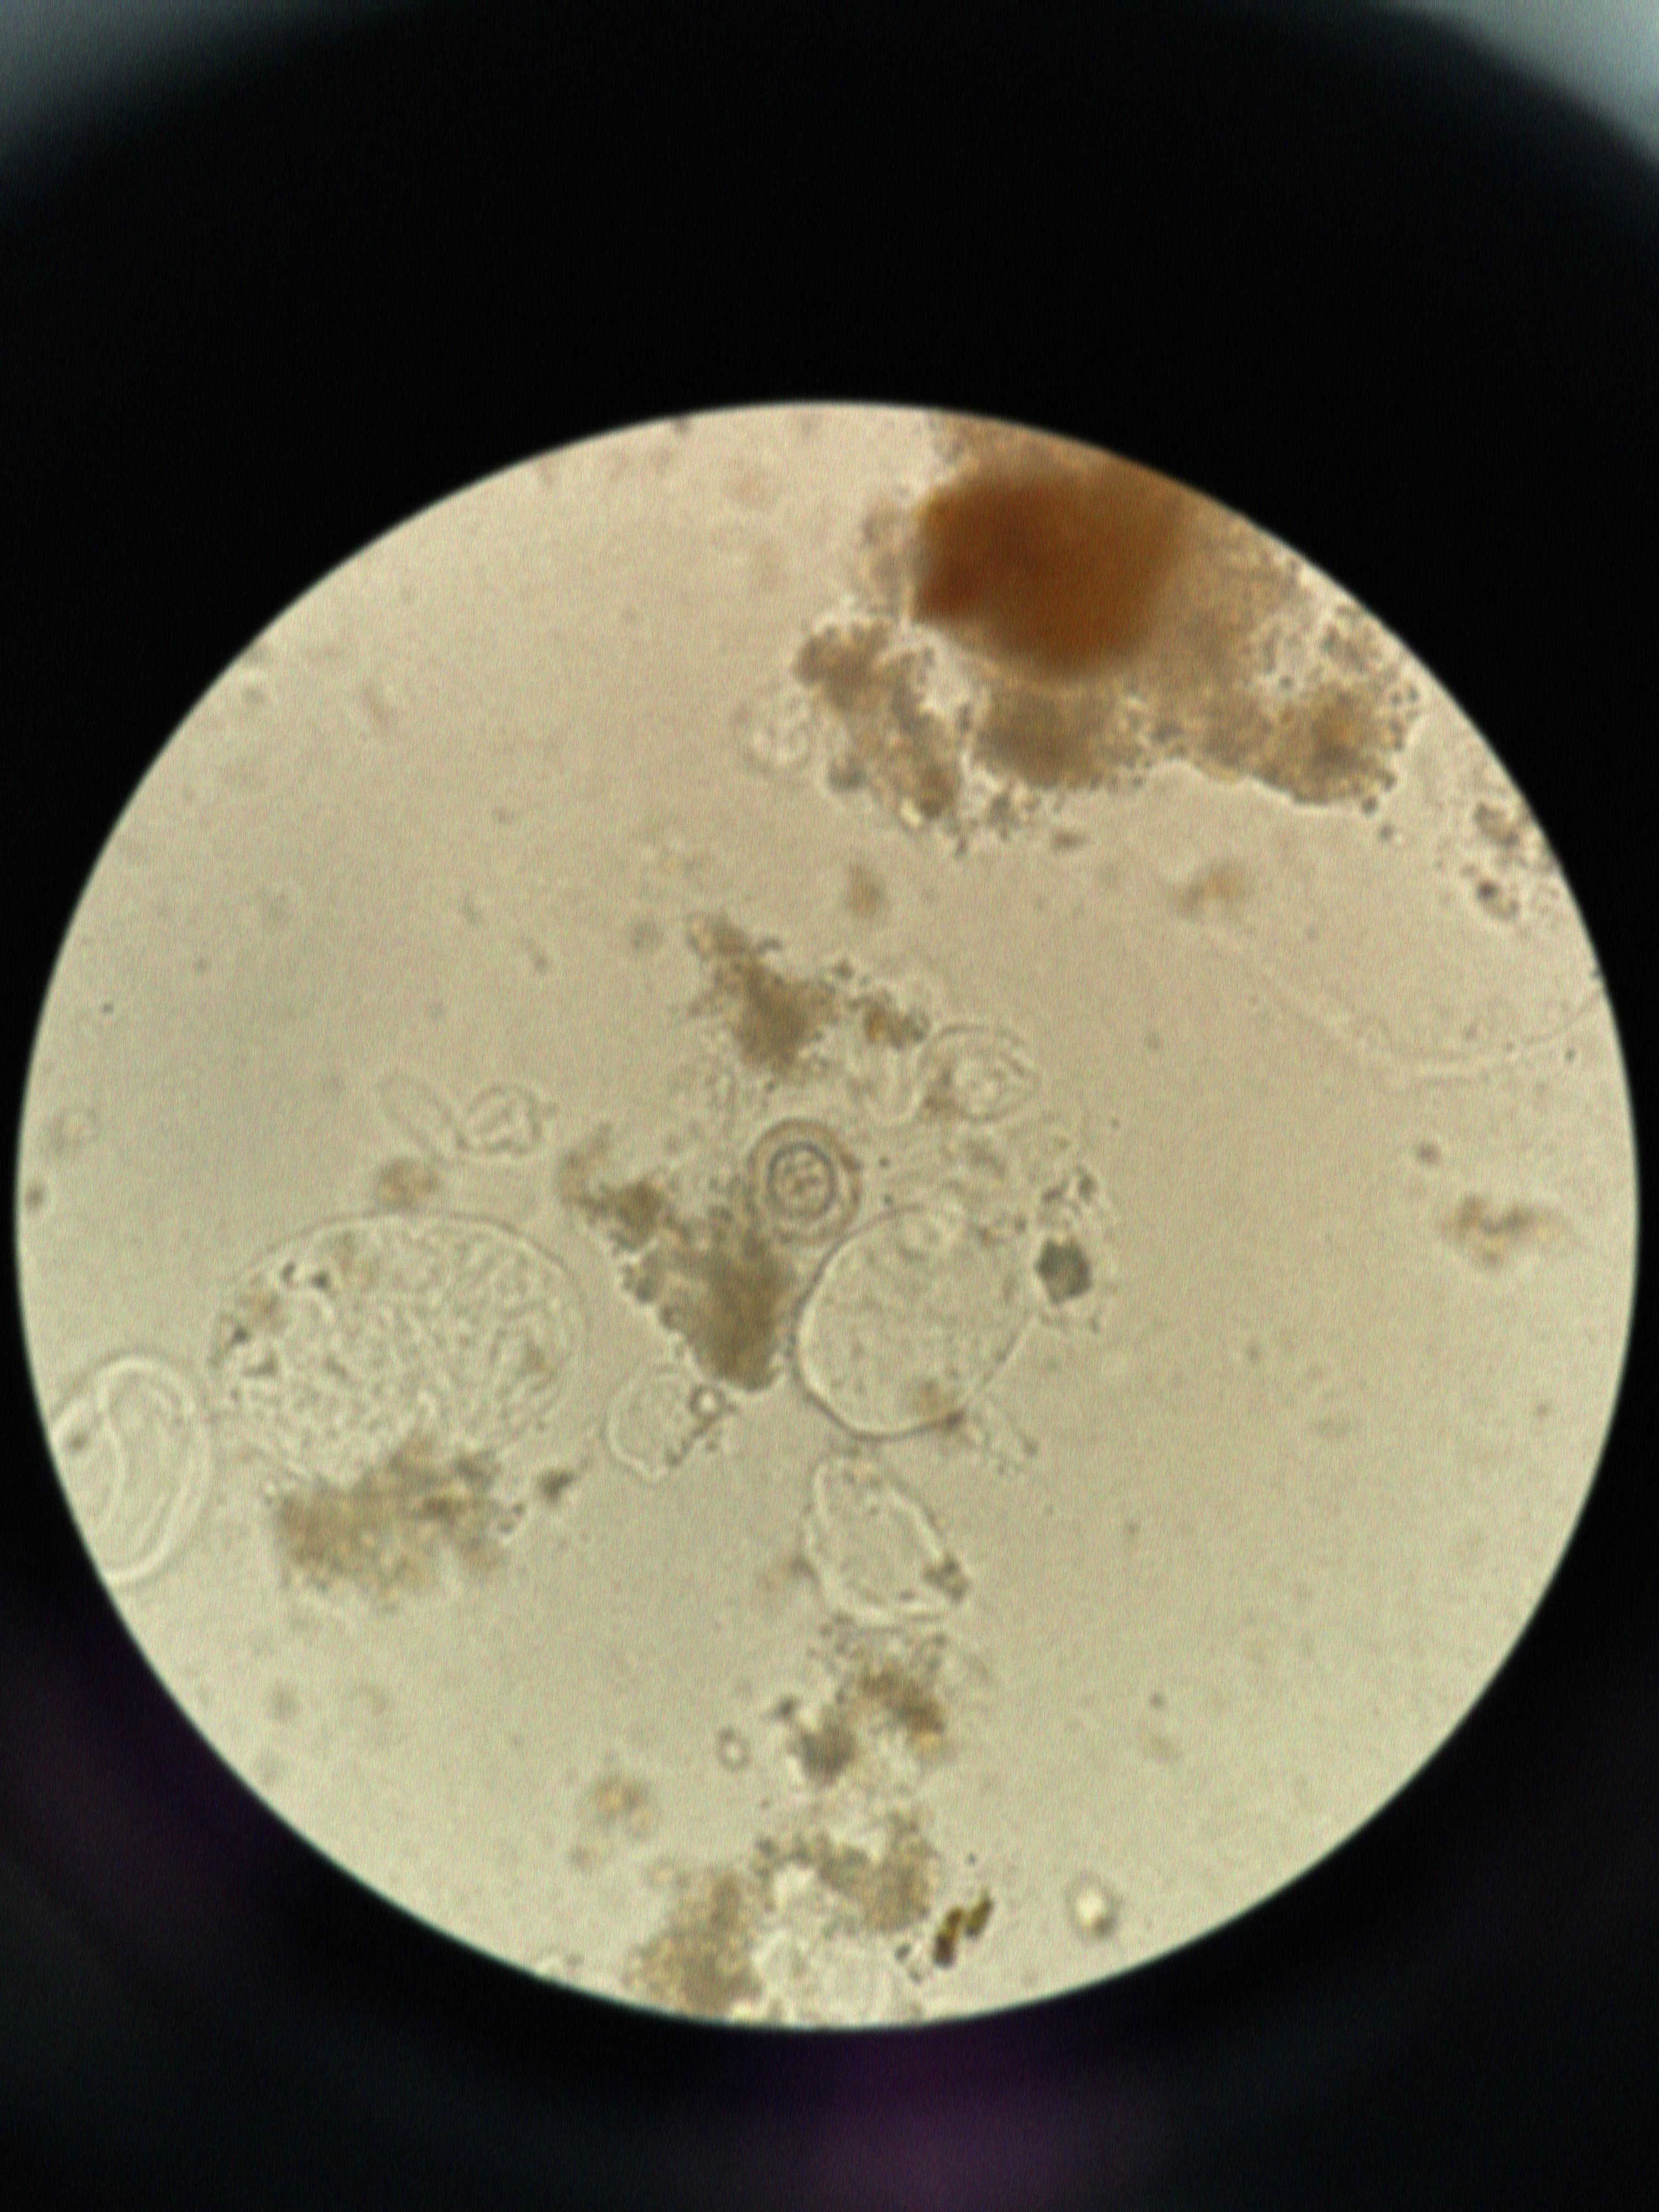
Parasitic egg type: Hymenolepis nana